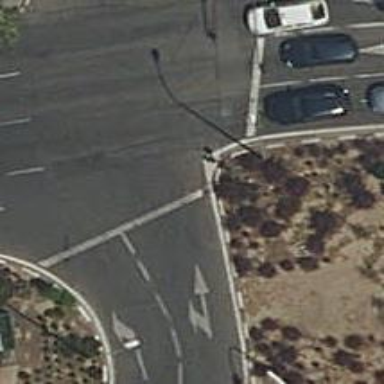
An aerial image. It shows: Road with traffic signals.